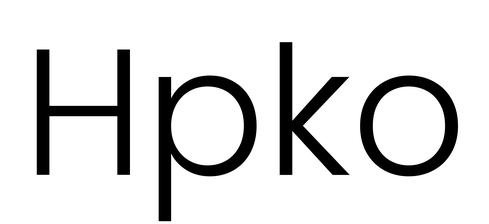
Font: Poppins-Light